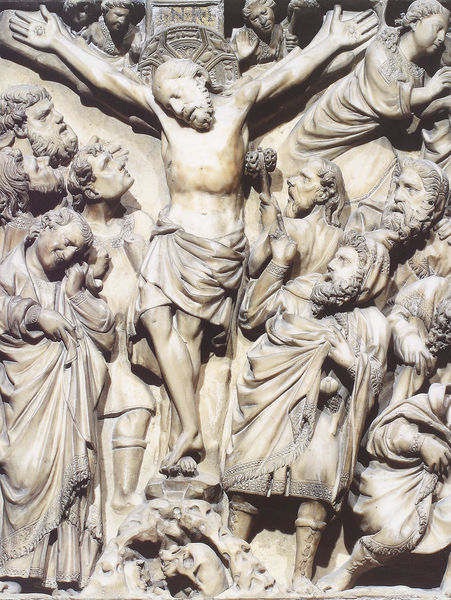
Titel: Kanzel des Doms in Siena
Künstler: Niccolò Pisano
Standort: Siena, Dom (EU - I - Toskana)
Schlagwörter: fuß, hand, körper, lendenschurz, mann, nackt, menschen, holz, marmor, mund, männer, bart, bärte, arme, gesicht, henker, mensch, schädel, stein, tod, tot, trauer, kirche, mantel, personen, locken, traurig, engel, skulptur, relief, man, füsse, nabel, bauch, bronze, plastik, nagel, nägel, adam, kreuz, weinen, kupfer, mäntel, rom, schein, heiligenschein, nimbus, kanzel, christus, jesus, kreuzigung, ostern, leid, kruzifix, jünger, maria, gekreuzigt, schwamm, auferstehung, pisa, essig, gekreuzigter, apostel, freunde, longinus, inri, bestürzung, pisano, dreinagel, baumkreuz, mannackt, essigschwam